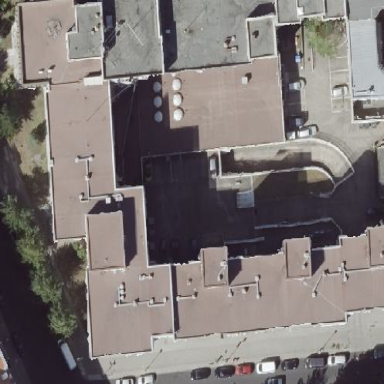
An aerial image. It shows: Residential building.